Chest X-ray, AP view. Patient: 49 years old, sex F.
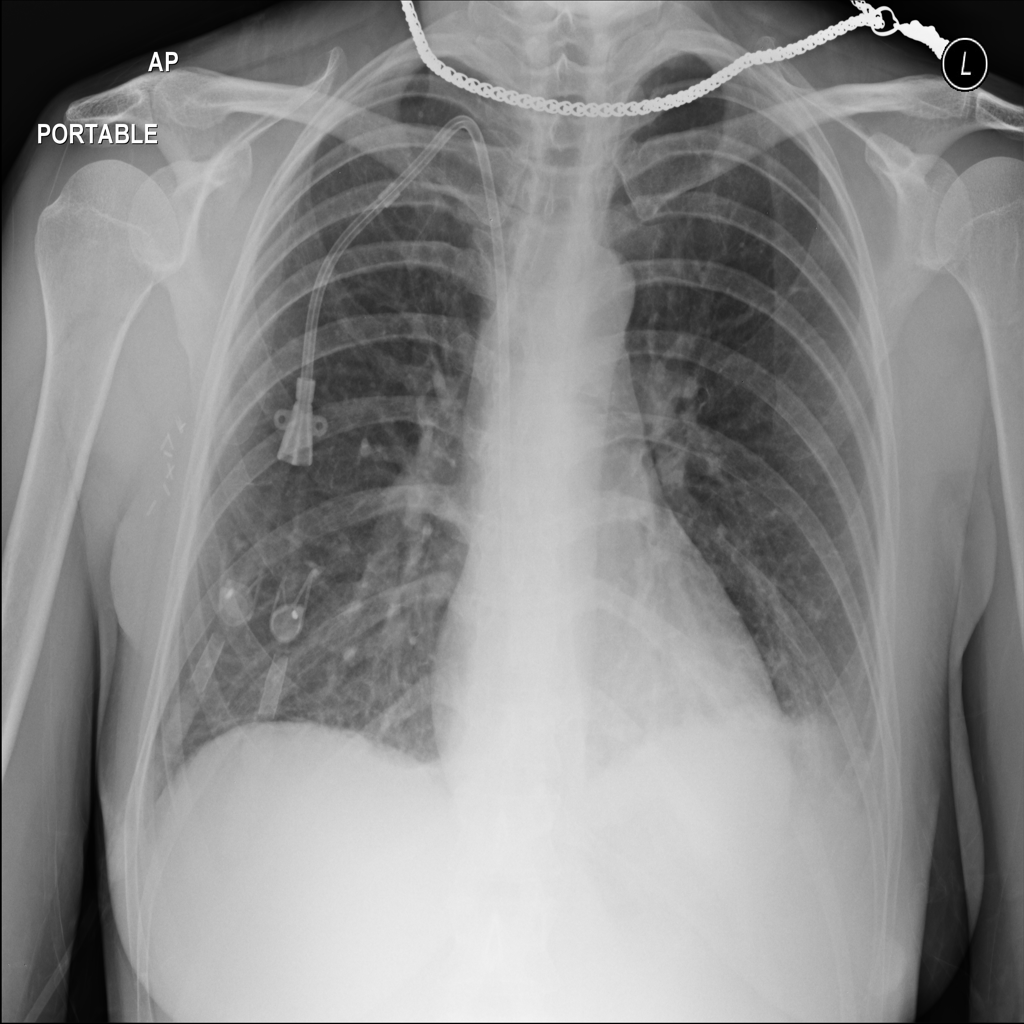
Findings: Atelectasis, Effusion